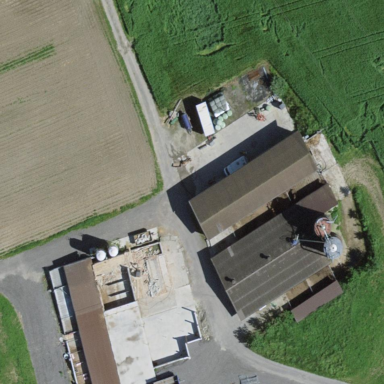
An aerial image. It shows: Farmyard area.